Question: I have an array which holds the values from a resultset. The outline of my code to retrieve the array is:
'''
public String[][] ref_Details() {
int i = 0;
String a[][] = new String[47][11];
try
{
con = getConnection();
stmt = con.createStatement();
String sql=" select b.LOGTIME, b.beam_current, b.beam_energy ..."; // shortened
stmt.executeQuery(sql);
rs = stmt.getResultSet();
while(rs.next()) {
for(int j=0; j<11; j++)
a[i][j] = rs.getString(j+1);
i++;
}
}
catch( Exception e ) { ... }
finally {
closeConnection(stmt, rs, con);
}
return a;
}
'''
The sample table obtained is:

From the table it is clear that the second column 'beam_current' has values which are near to each integer multiple of ten from 0 to 220: (0, 10, 20 ... 220). I want to filter my data set so that, for each multiple of ten, I only select the row closest to that multiple. For this I:
1. subtract 10 from all the rows of beam_current and find the differences obtained: the row with the smallest difference is the only row in which I'm interested for that multiple of 10. T
2. repeat step 1 until a total of 220 is subtracted from all rows.
My expected result is 22 rows instead of the original 47 from the sample data. For example, the row numbered 21 in the sample data picture above would correspond to the selected row for the value '130'.
My problem is that I'm not seeing my expected results. The code I tried is:
'''
public int[] ref_BeamCurrent() {
int i = 0;
int[] arr = new int[47];
try
{
con = getConnection();
...
rs = stmt.getResultSet();
while(rs.next())
{
for(i=0; i<arr.length; i++)
{
arr[i] = rs.getInt(2);
System.out.println(arr);
while (i < arr.length && number <= 210)
{
arr[i] = arr[i] - number;
System.out.println(arr);
number = number + 10;
System.out.println(number);
i = i + 1;
// System.out.println(arr);
}
}
}
}
catch( Exception e ) { ... }
finally { ... }
return arr;
}
'''
This code seems to be selecting entirely the wrong rows - what am I doing wrong?
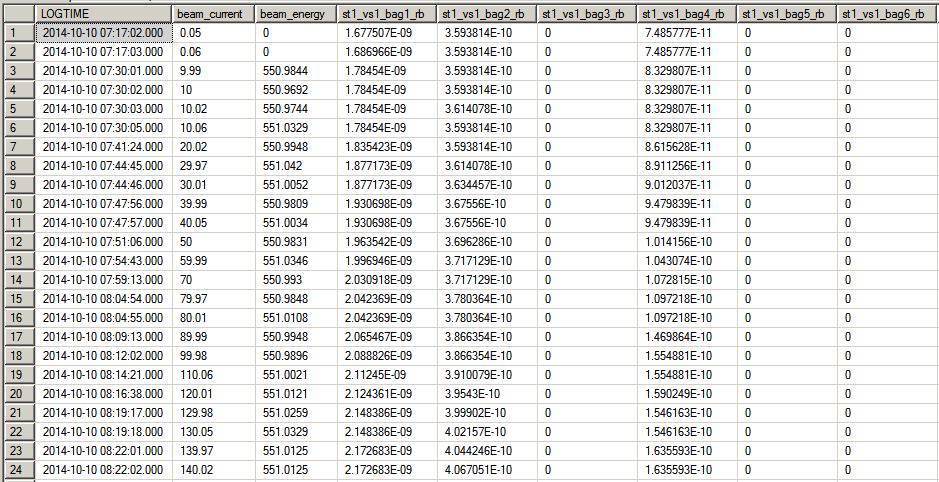
Answer: I think you should think about this in a different way. What you want to do is find the distance from a multiple of ten for each row.
- 'double mult = 10d * Math.round(v / 10d)'- 'double delta = Math.abs(v - mult)'- 'mult''delta'
Therefore you only have to iterate the rows once.
1. Get the beam_value for a row and find it's mult and delta.
2. If the row's delta is closer than any previously found delta for mult, then log that row for that mult, otherwise ignore it.
3. repeat until there are no more rows.
Also note that this approach will prevent a single row being logged against more than one multiple of ten, which is hard to prevent with other approaches.
By example (and I have faked the data as I don't have your SQL query). The input data:
'''
'0.5, 12.10, 13.00, 16.01, 21.52'
'''
gives the output below, which is correct (index 1 is closer to '10' than index 2, and index 4 is closer to '20' than index 3):
with the code:
'''
public static void findClosestRowsToMultiplesOfTen() {
// fake row values
double[] vals = new double[]{ 0.5, 12.10, 13.00, 16.01, 21.52 };
// get the max value, and its multiple of ten to get the number of buckets
double max = Double.MIN_VALUE;
for (double v : vals) max = Math.max(max, v);
int bucketCount = 1 + (int)(max/10);
// initialise the buckets array to store the closest values
double[][] buckets = new double[bucketCount][3];
for (int i = 0; i < bucketCount; i++){
// store the current smallest delta in the first element
buckets[i][0] = Double.MAX_VALUE;
// store the current "closest" index in the second element
buckets[i][1] = -1d;
// store the current "closest" value in the third element
buckets[i][2] = Double.MAX_VALUE;
}
// iterate the rows
for (int i = 0; i < vals.length; i++)
{
// get the value from the row
double v = vals[i];
// get the closest multiple of ten to v
double mult = getMultipleOfTen(v);
// get the absolute distance of v from the multiple of ten
double delta = Math.abs(mult - v);
// get the bucket index based on the value of 'mult'
int bIdx = (int)(mult / 10d);
// test the last known "smallest delta" for this bucket
if (buckets[bIdx][0] > delta)
{
// this is closer than the last known "smallest delta"
buckets[bIdx][0] = delta;
buckets[bIdx][1] = i;
buckets[bIdx][2] = v;
}
}
// print out the result
System.out.format(" 10x row value%n");
for (int i = 0; i < buckets.length; i++)
{
double[] bucket = buckets[i];
int multipleOfTen = i * 10;
double rowIndex = bucket[1];
double rowValue = bucket[2];
System.out.format(" %,2d %,4.0f %.4f%n",
multipleOfTen, rowIndex, rowValue);
}
}
public static double getMultipleOfTen(double v)
{
return 10d * Math.round(v / 10d);
}
'''